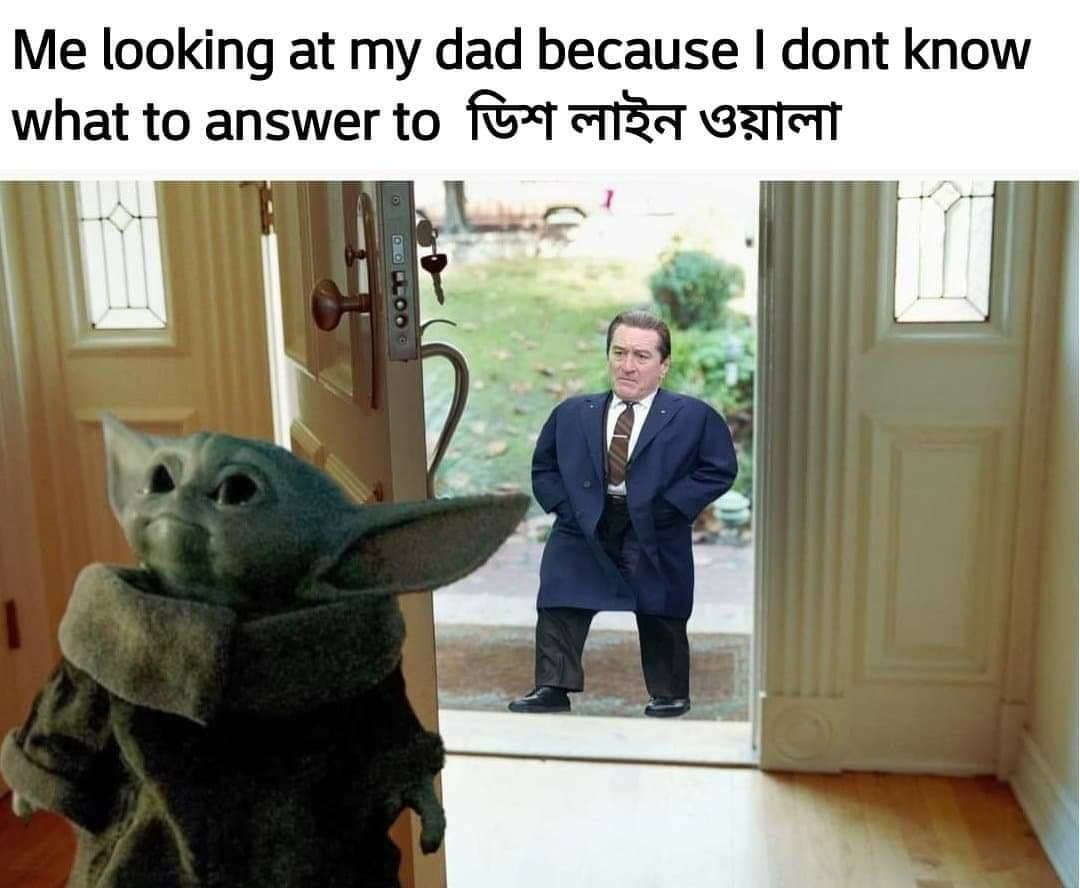
Caption: Me looking at my dad because I dont know what to answer to  ডিশ লাইন ওয়ালা
Label: non-hate